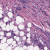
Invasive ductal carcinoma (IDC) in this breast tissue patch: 1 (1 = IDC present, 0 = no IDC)